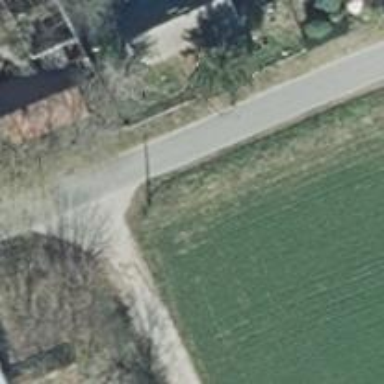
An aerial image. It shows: Grey power pole.